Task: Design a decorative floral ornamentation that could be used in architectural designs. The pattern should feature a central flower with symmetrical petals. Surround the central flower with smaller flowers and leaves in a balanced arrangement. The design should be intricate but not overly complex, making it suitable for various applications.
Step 1085:
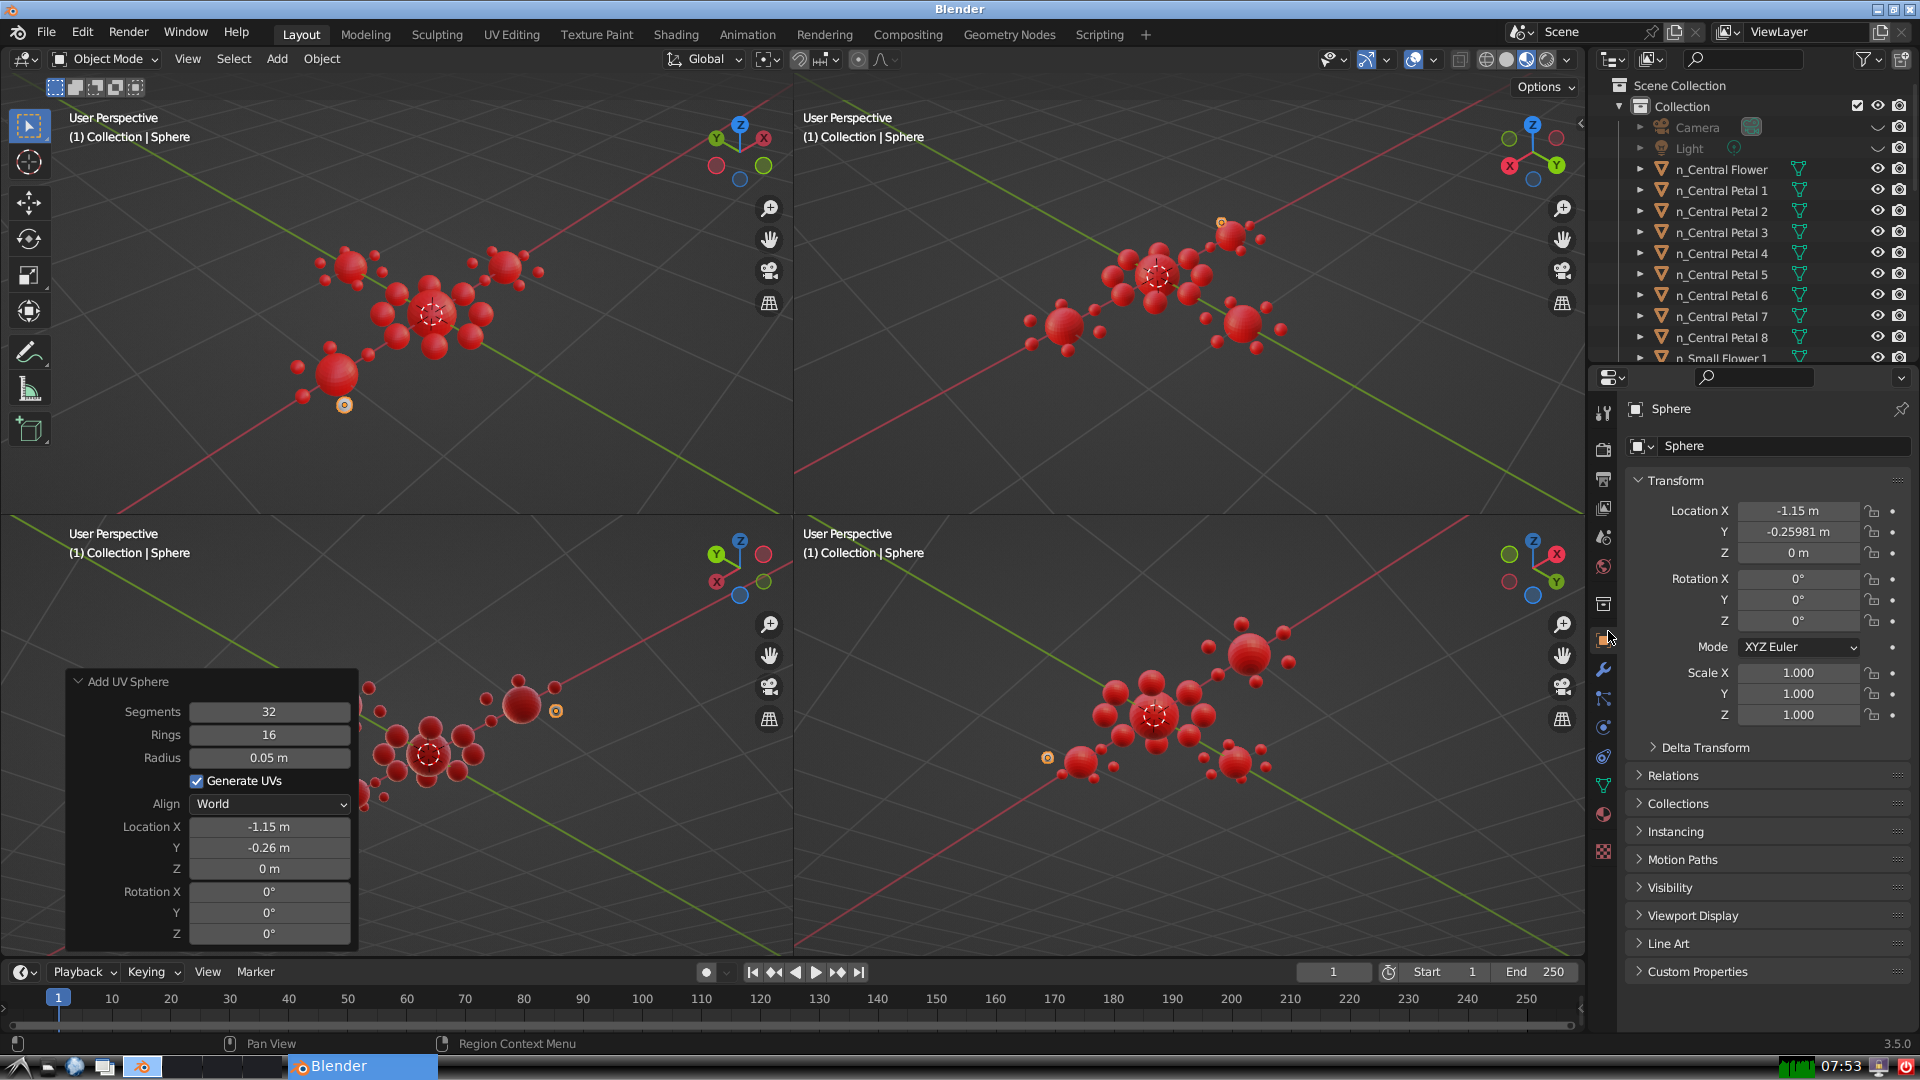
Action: {"mouse_move": [1732, 445]}